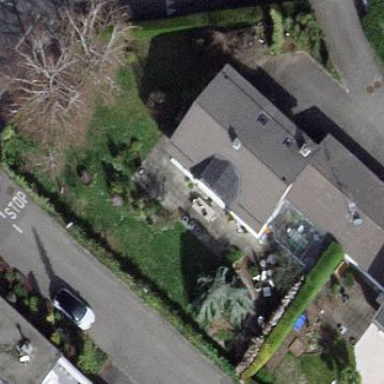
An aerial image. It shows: Garden surrounded by fence.